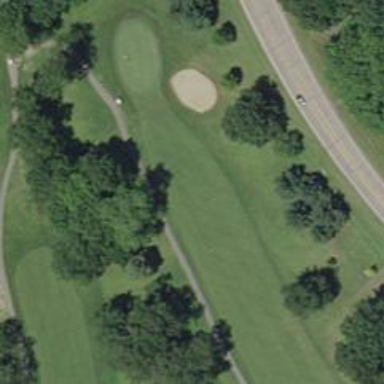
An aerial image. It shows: Service road designated as golf cart path.